Field crop: tomato
Growth stage: 1
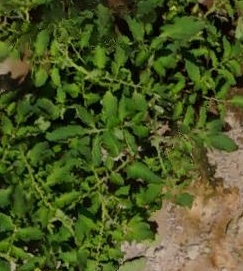
Species: tomato